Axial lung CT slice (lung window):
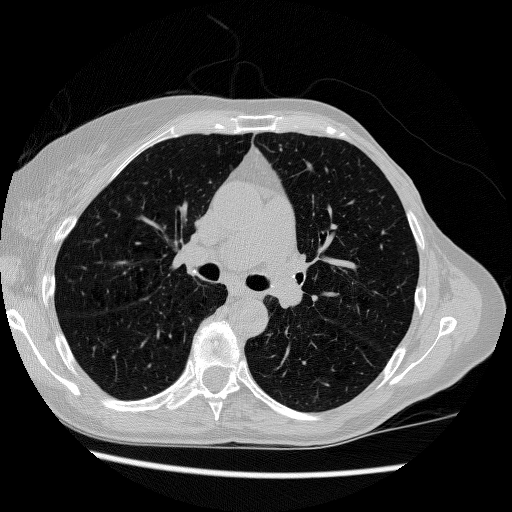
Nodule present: no